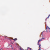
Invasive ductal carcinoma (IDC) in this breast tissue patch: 0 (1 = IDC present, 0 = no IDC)